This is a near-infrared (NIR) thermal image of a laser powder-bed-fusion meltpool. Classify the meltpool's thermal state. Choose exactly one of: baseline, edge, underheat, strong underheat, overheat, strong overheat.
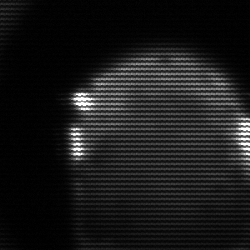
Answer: edge